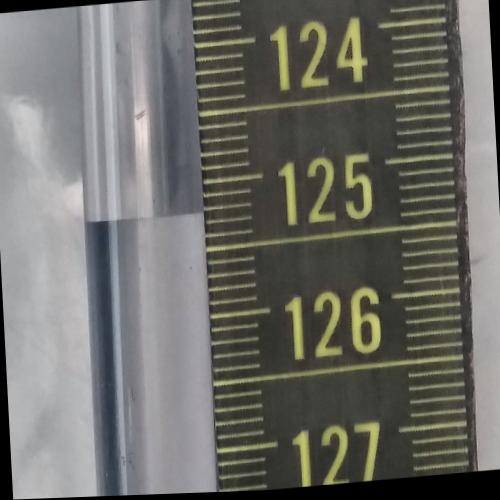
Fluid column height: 125.2 cm